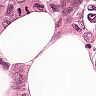
Metastatic tissue present: yes